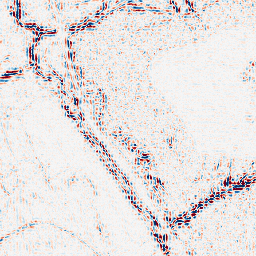
Category: wavelet
Decomposition family: wavelet_biorthogonal
Decomposition parameters: wavelet: bior3.5
level: 2
Upsampling method: linear_exact
Upsampling parameters: scale: 8
Upsampling scale: 8